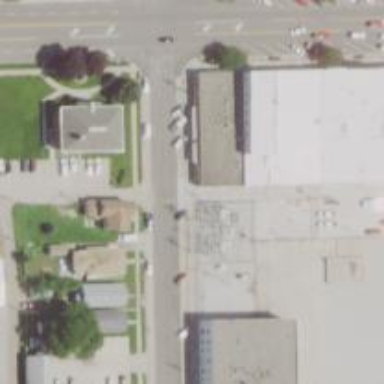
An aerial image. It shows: Alley classified as service road.